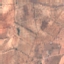
Land use / land cover: PermanentCrop